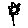
Label: flower